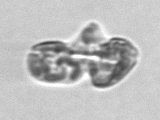
Label: Karenia